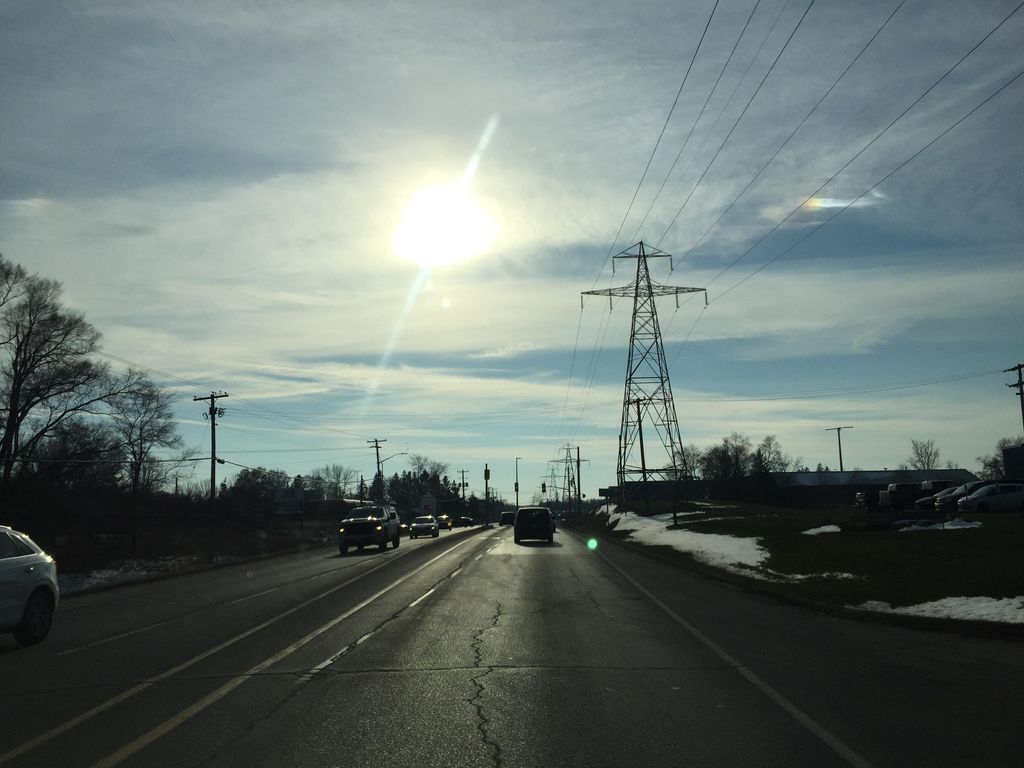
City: kitchener-waterloo